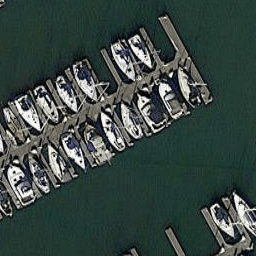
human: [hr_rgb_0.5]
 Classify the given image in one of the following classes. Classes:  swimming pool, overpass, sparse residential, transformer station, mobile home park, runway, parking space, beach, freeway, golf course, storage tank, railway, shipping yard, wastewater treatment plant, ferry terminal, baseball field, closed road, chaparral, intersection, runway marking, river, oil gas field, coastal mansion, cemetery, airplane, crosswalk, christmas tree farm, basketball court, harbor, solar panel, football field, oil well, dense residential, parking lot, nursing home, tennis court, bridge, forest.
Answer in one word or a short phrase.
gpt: harbor